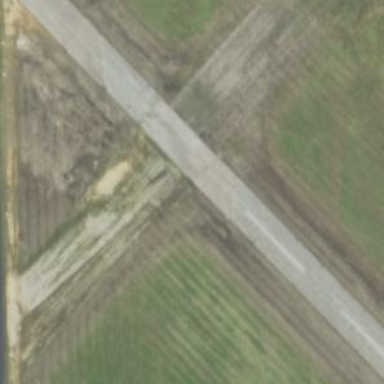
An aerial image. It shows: View of taxiway at the airport.